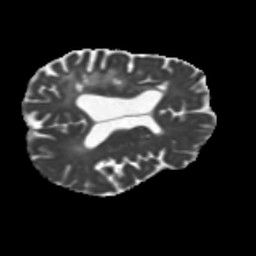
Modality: MD
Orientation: axial
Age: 64
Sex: male
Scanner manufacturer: siemens
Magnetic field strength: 3 T
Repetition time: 5.25 s
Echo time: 0.08 s